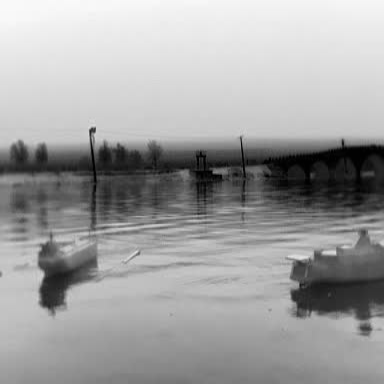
There is a liner in the infrared image.